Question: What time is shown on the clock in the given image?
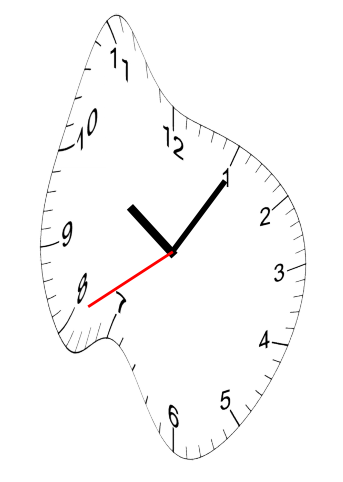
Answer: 10:05:40